Question: I am new to CSS and learning it side by side while making a site.
I am confused about how to position elements.I want to know whether I should use div to position elements or do I do it directly by either using tags and ids.If I use tag names and IDs I don't have to use div separately to position the elements. I can both style and position at the same time.
When to use div and when not to?
Actually, I am trying to build something like this:
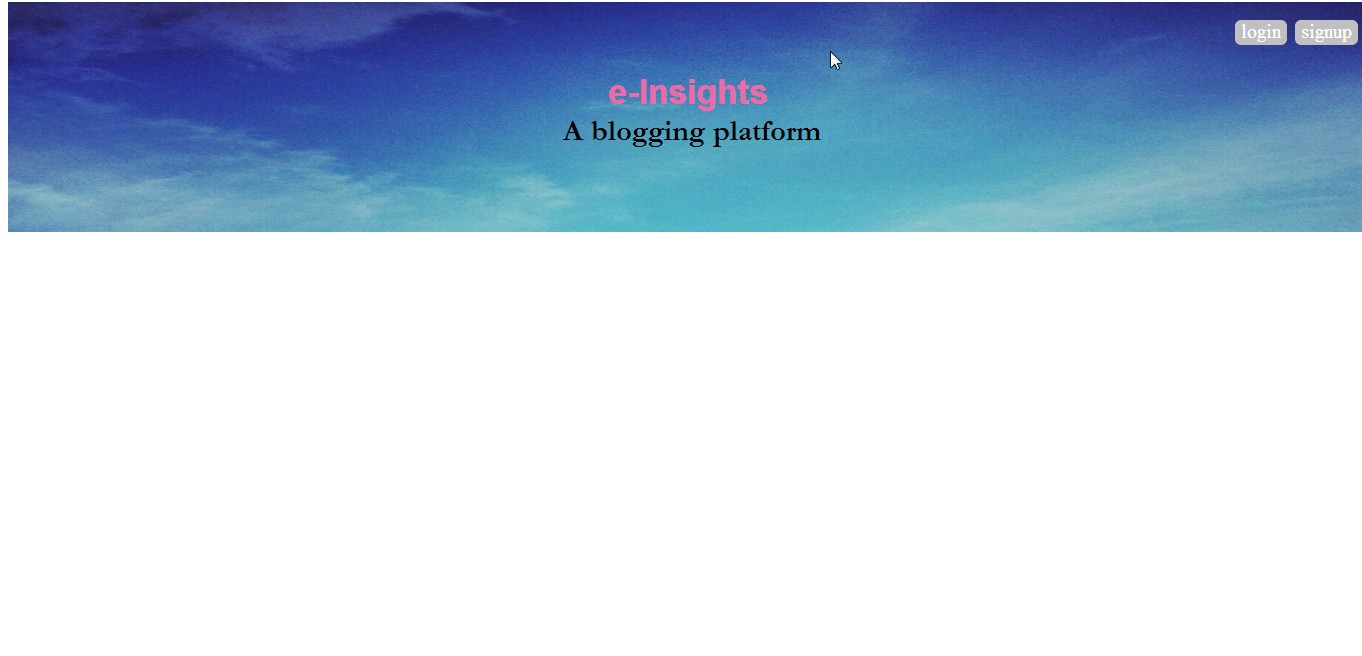
Answer: HTML5 has made divs a bit outdated with the introduction of the header, footer, aside, section, article tags and so on. In HTML5, divs should only be used when the content cannot fit inside one of the newer, more fitting tags that I just listed. Check out this <URL> for better clarification.